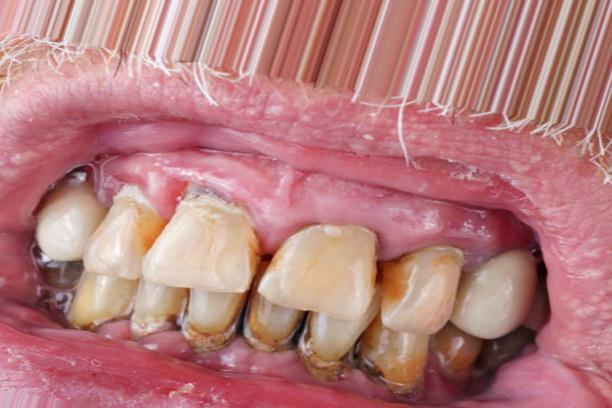
Condition: Caries